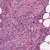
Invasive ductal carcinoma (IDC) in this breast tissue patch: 1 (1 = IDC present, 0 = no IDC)